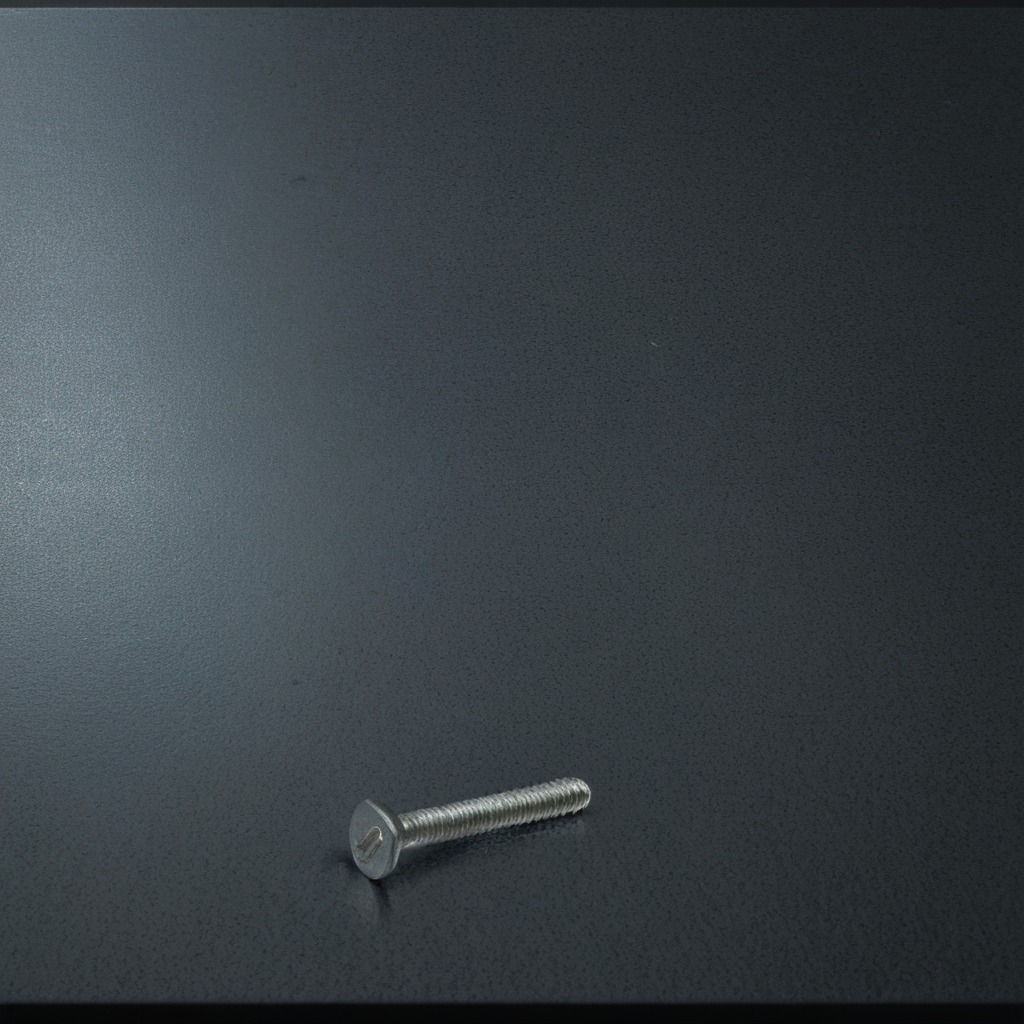
A metal screw lies on the clean granite table inside a workshop at night dim ambient light soft shadows worn but